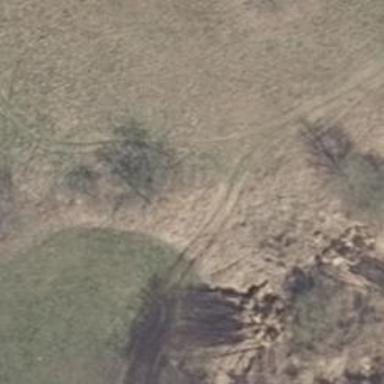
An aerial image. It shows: Grass track.